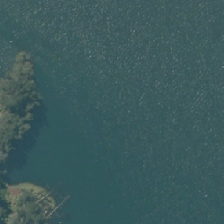
Land cover: lake_pond